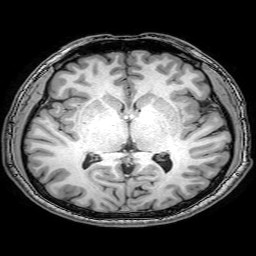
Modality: T1w
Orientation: coronal
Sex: male
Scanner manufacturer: philips
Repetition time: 0.008272 s
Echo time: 0.00382 s